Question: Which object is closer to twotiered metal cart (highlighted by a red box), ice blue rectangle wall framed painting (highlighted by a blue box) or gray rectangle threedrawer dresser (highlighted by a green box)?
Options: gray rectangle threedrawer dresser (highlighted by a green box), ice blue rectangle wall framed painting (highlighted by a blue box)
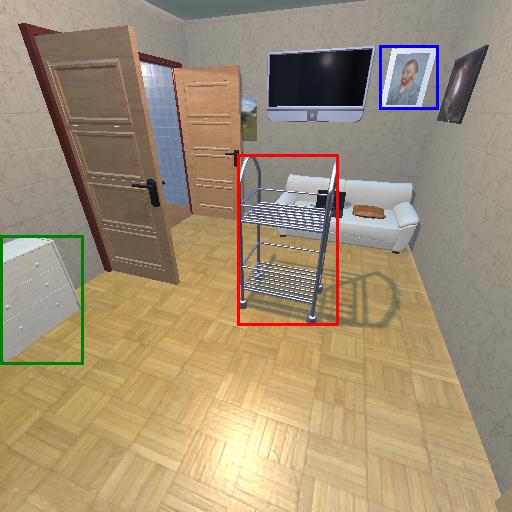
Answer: gray rectangle threedrawer dresser (highlighted by a green box)